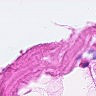
Metastatic tissue present: no